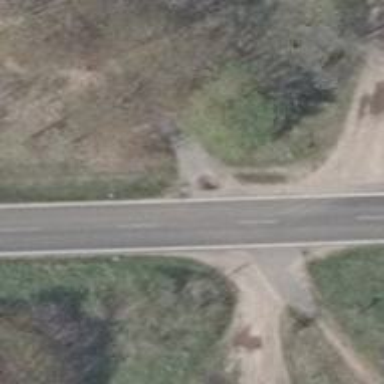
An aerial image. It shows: Secondary road with asphalt surface.